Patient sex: F
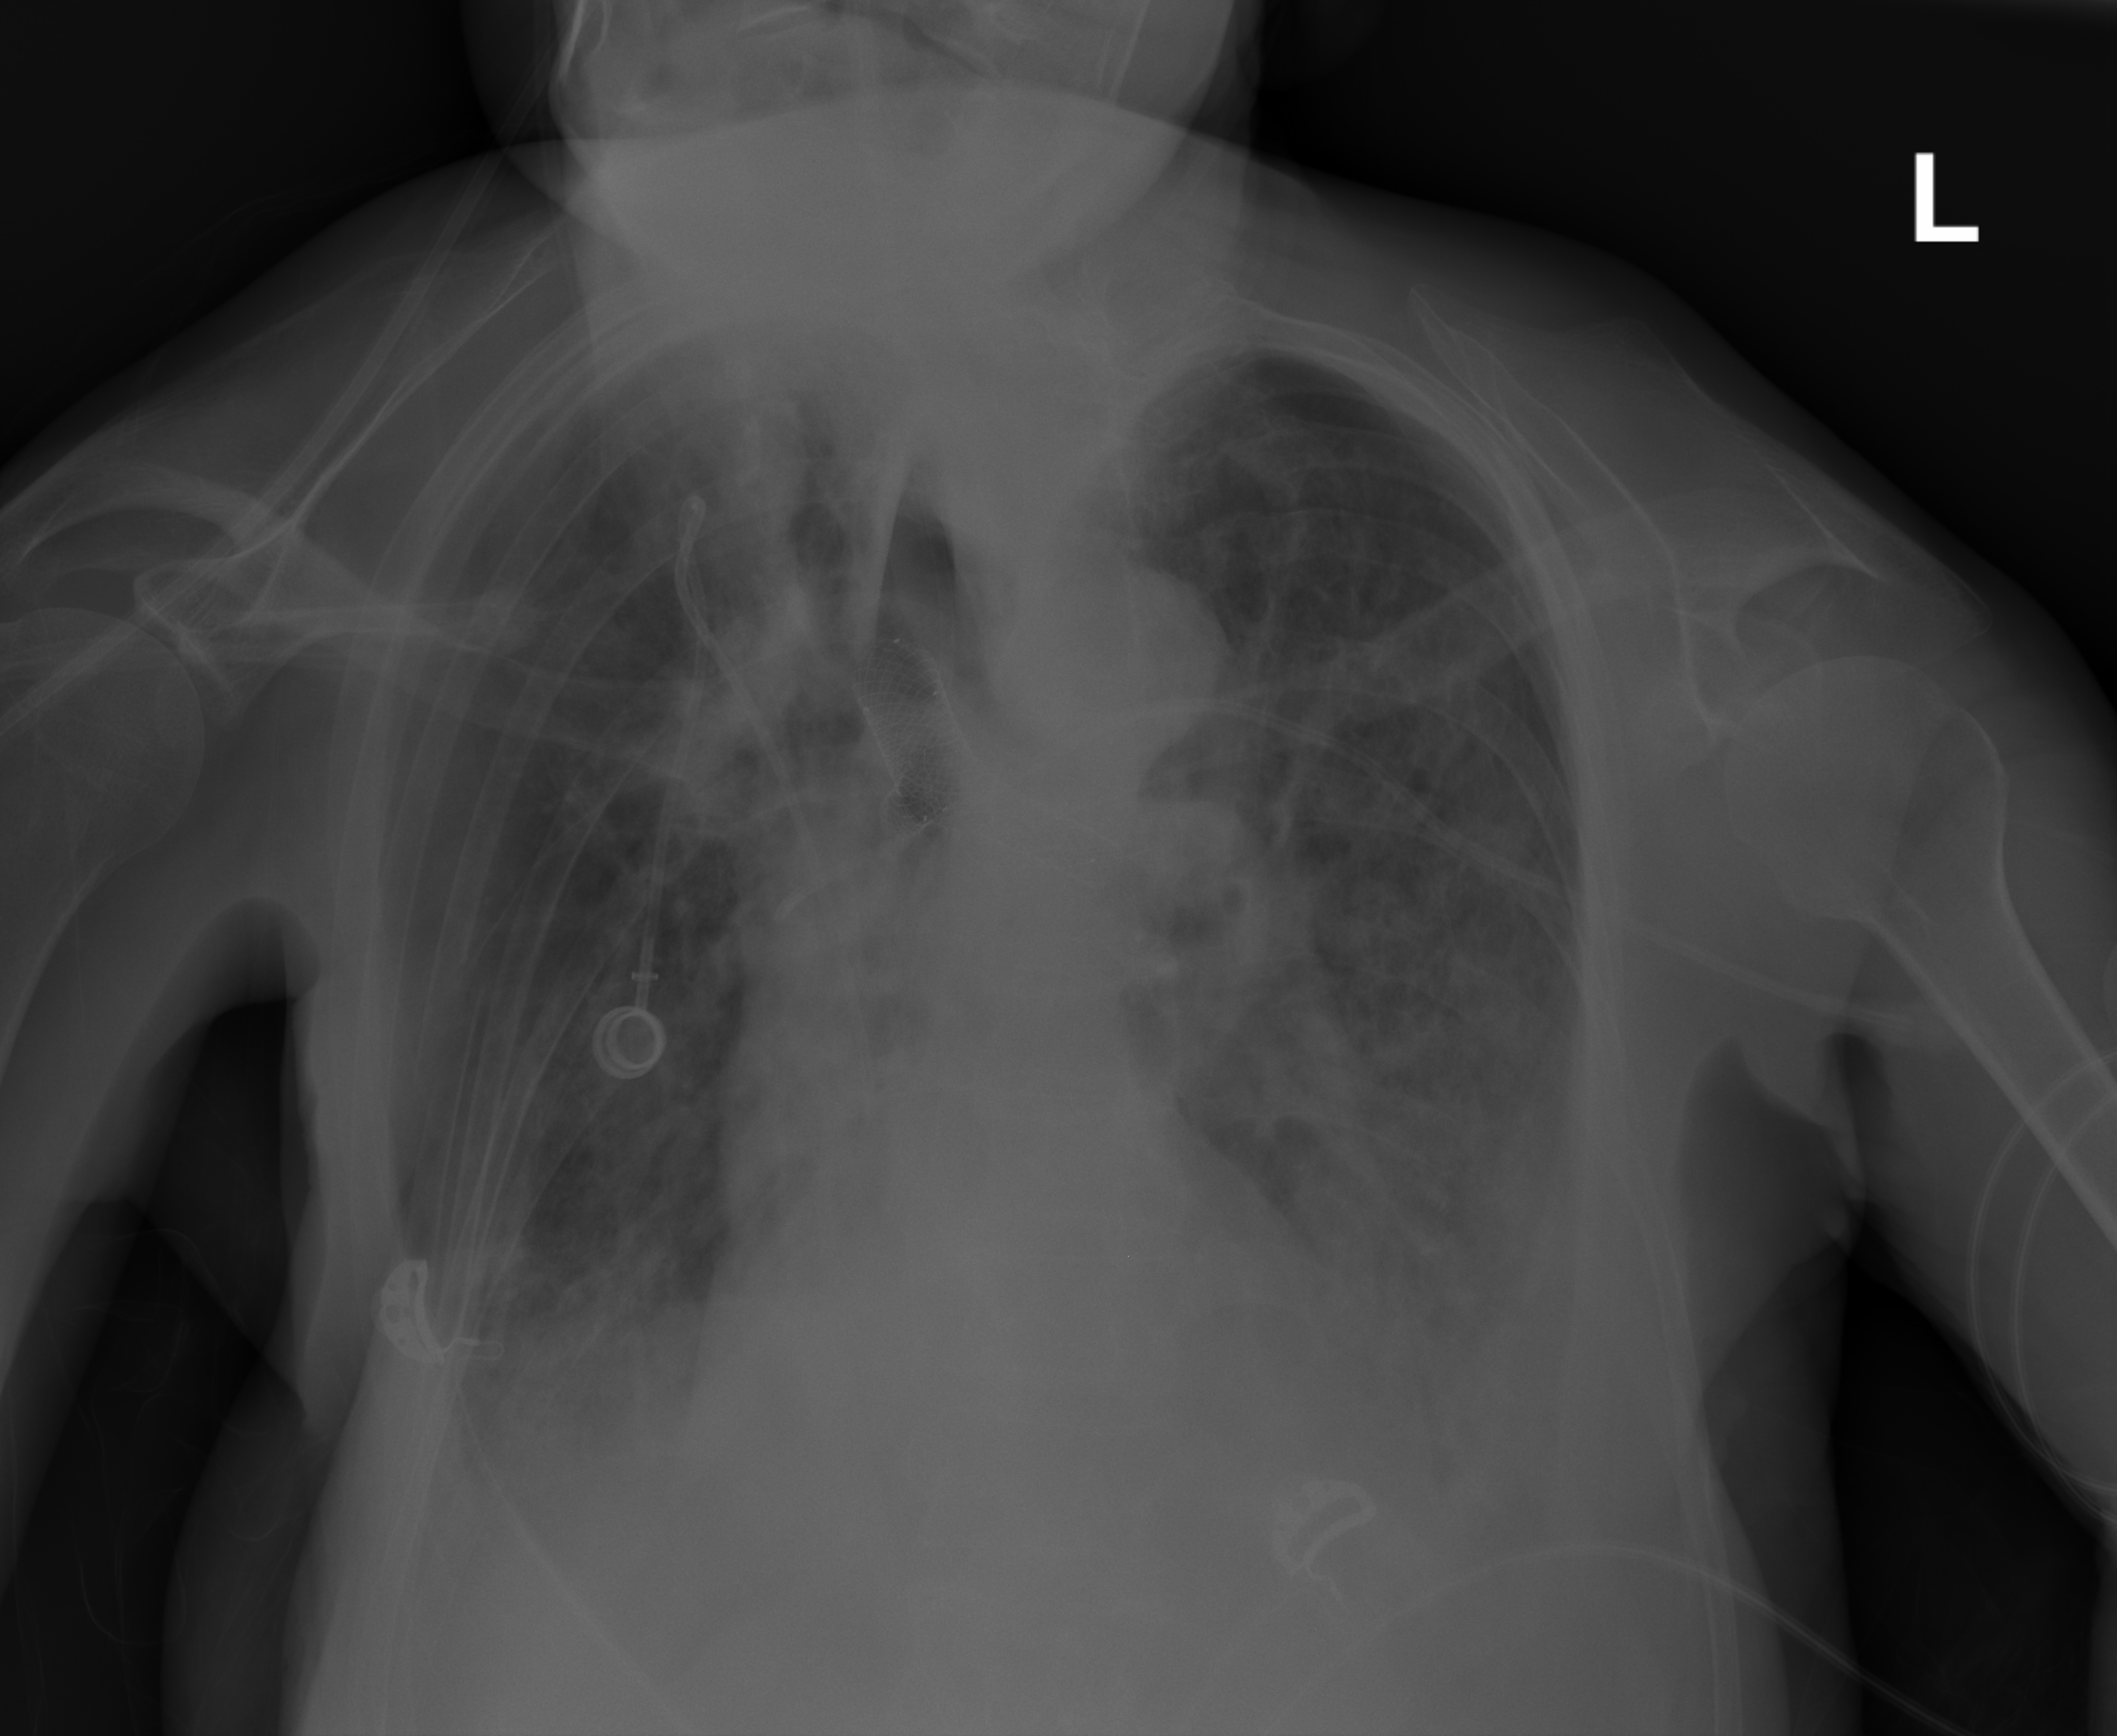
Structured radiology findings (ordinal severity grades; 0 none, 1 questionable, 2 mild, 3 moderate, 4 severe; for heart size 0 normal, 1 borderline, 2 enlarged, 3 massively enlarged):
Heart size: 2
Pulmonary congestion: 2
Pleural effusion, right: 2
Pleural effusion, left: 2
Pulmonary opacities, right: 2
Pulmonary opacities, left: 3
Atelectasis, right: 2
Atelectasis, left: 2